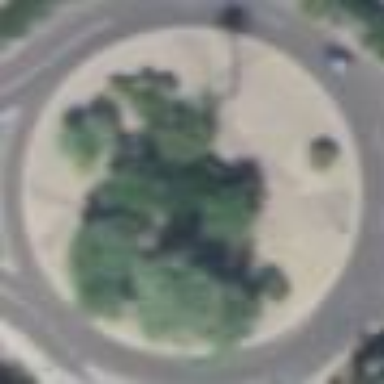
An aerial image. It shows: Asphalt road with roundabout junction. The road is tertiary link.